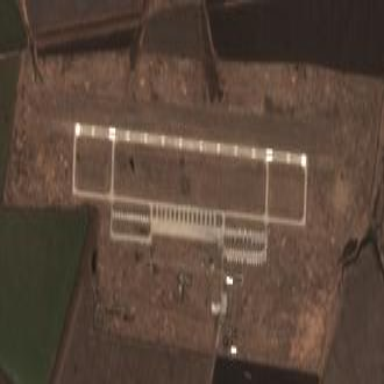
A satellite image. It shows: Military airfield located within larger aerodrome area.